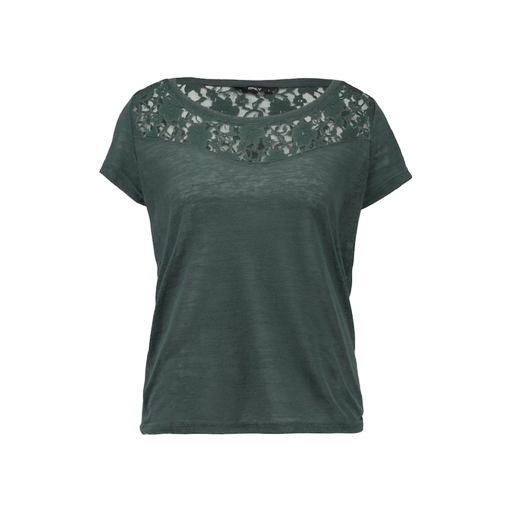
lace-yoke t-shirt, short-sleeve top only macy, green exclusive lace tee, white background